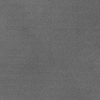
Atmospheric dust classification: dusty